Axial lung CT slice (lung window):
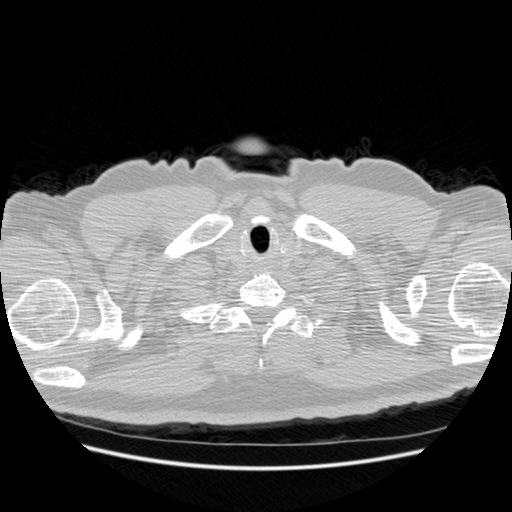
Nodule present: no